Question: I have the following code to clear all filters in every sheet:
'''
function clearAllFilter() {
var ss = SpreadsheetApp.getActiveSpreadsheet();
var ssId = ss.getId();
var sheetIds = ss.getSheets();
for (var i in sheetIds) {
var requests = [{
"clearBasicFilter": {
"sheetId": sheetIds[i].getSheetId()
}
}];
Sheets.Spreadsheets.batchUpdate({'requests': requests}, ssId);
}
}
'''
The code is working well, but I'm getting the following error:

How do I get rid of this error message or better yet, optimize the code to complete its job as quickly as possible?...
EDIT: to add more information, my spreadsheet has a 119 sheets.
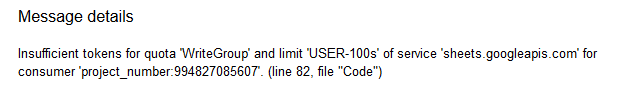
Answer: @tehhowch comment was all I needed, he gave me a clue and I found a fix to the code.
The error lies in the for loop:
'''
for (var i in sheetIds) {
var requests = [{
"clearBasicFilter": {
"sheetId": sheetIds[i].getSheetId()
}
}];
Sheets.Spreadsheets.batchUpdate({'requests': requests}, ssId);
}
'''
Here I am looping through every sheet in the spreadsheet, obtaining the sheet ID and then calling '.batchUpdate()'. The problem here, is that I'm calling the sheets API for every sheet, meaning I'm calling it 119 times for all my 119 sheets.
The above code is inefficient and beyond my quota limit.
1. Place all the sheets IDs into an array.
2. Move the .batchUpdate() outside of the for loop
3. Then do .batchUpdate({'requests': array} instead of .batchUpdate({'requests': requests}
So now the code is efficient, instead of calling the sheets API 119 times, now I'm only calling it once, fixing my quota issue and successfully run the script without any error messages.
'''
function clearAllFilter() {
var ss = SpreadsheetApp.getActiveSpreadsheet();
var ssId = ss.getId();
var sheetIds = ss.getSheets();
var idArray = [];
//loop through all the sheets, get the sheet ID, then push into the array
for (var i in sheetIds) {
var requests = [{
"clearBasicFilter": {
"sheetId": sheetIds[i].getSheetId()
}
}];
idArray.push(requests); //now the array stores all the sheet IDs
//Logger.log(idArray);
}
Sheets.Spreadsheets.batchUpdate({'requests': idArray}, ssId); //do .batchUpdate only once by passing in the array
}
'''